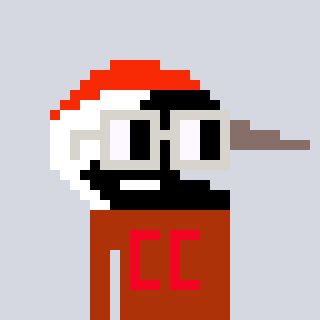
a pixel art character with square light gray glasses, a crane-shaped head and a hotbrown-colored body on a cool background